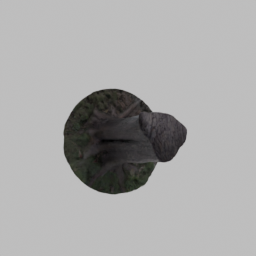
Label: nature